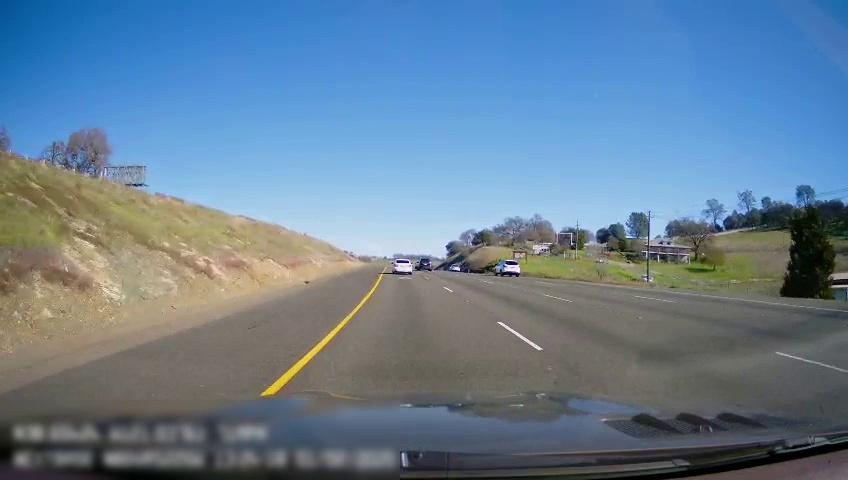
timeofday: Day
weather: Sunny
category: Drivable Space
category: Vehicles | Car
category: Vehicles | SUV
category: Vehicles | SUV
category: Vehicles | Car
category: Lanes | Current Lane
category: Lanes | Current Lane
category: Lanes | Alternate Lane
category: Lanes | Alternate Lane
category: Lanes | Alternate Lane